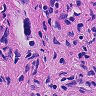
Metastatic tissue present: yes